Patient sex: F
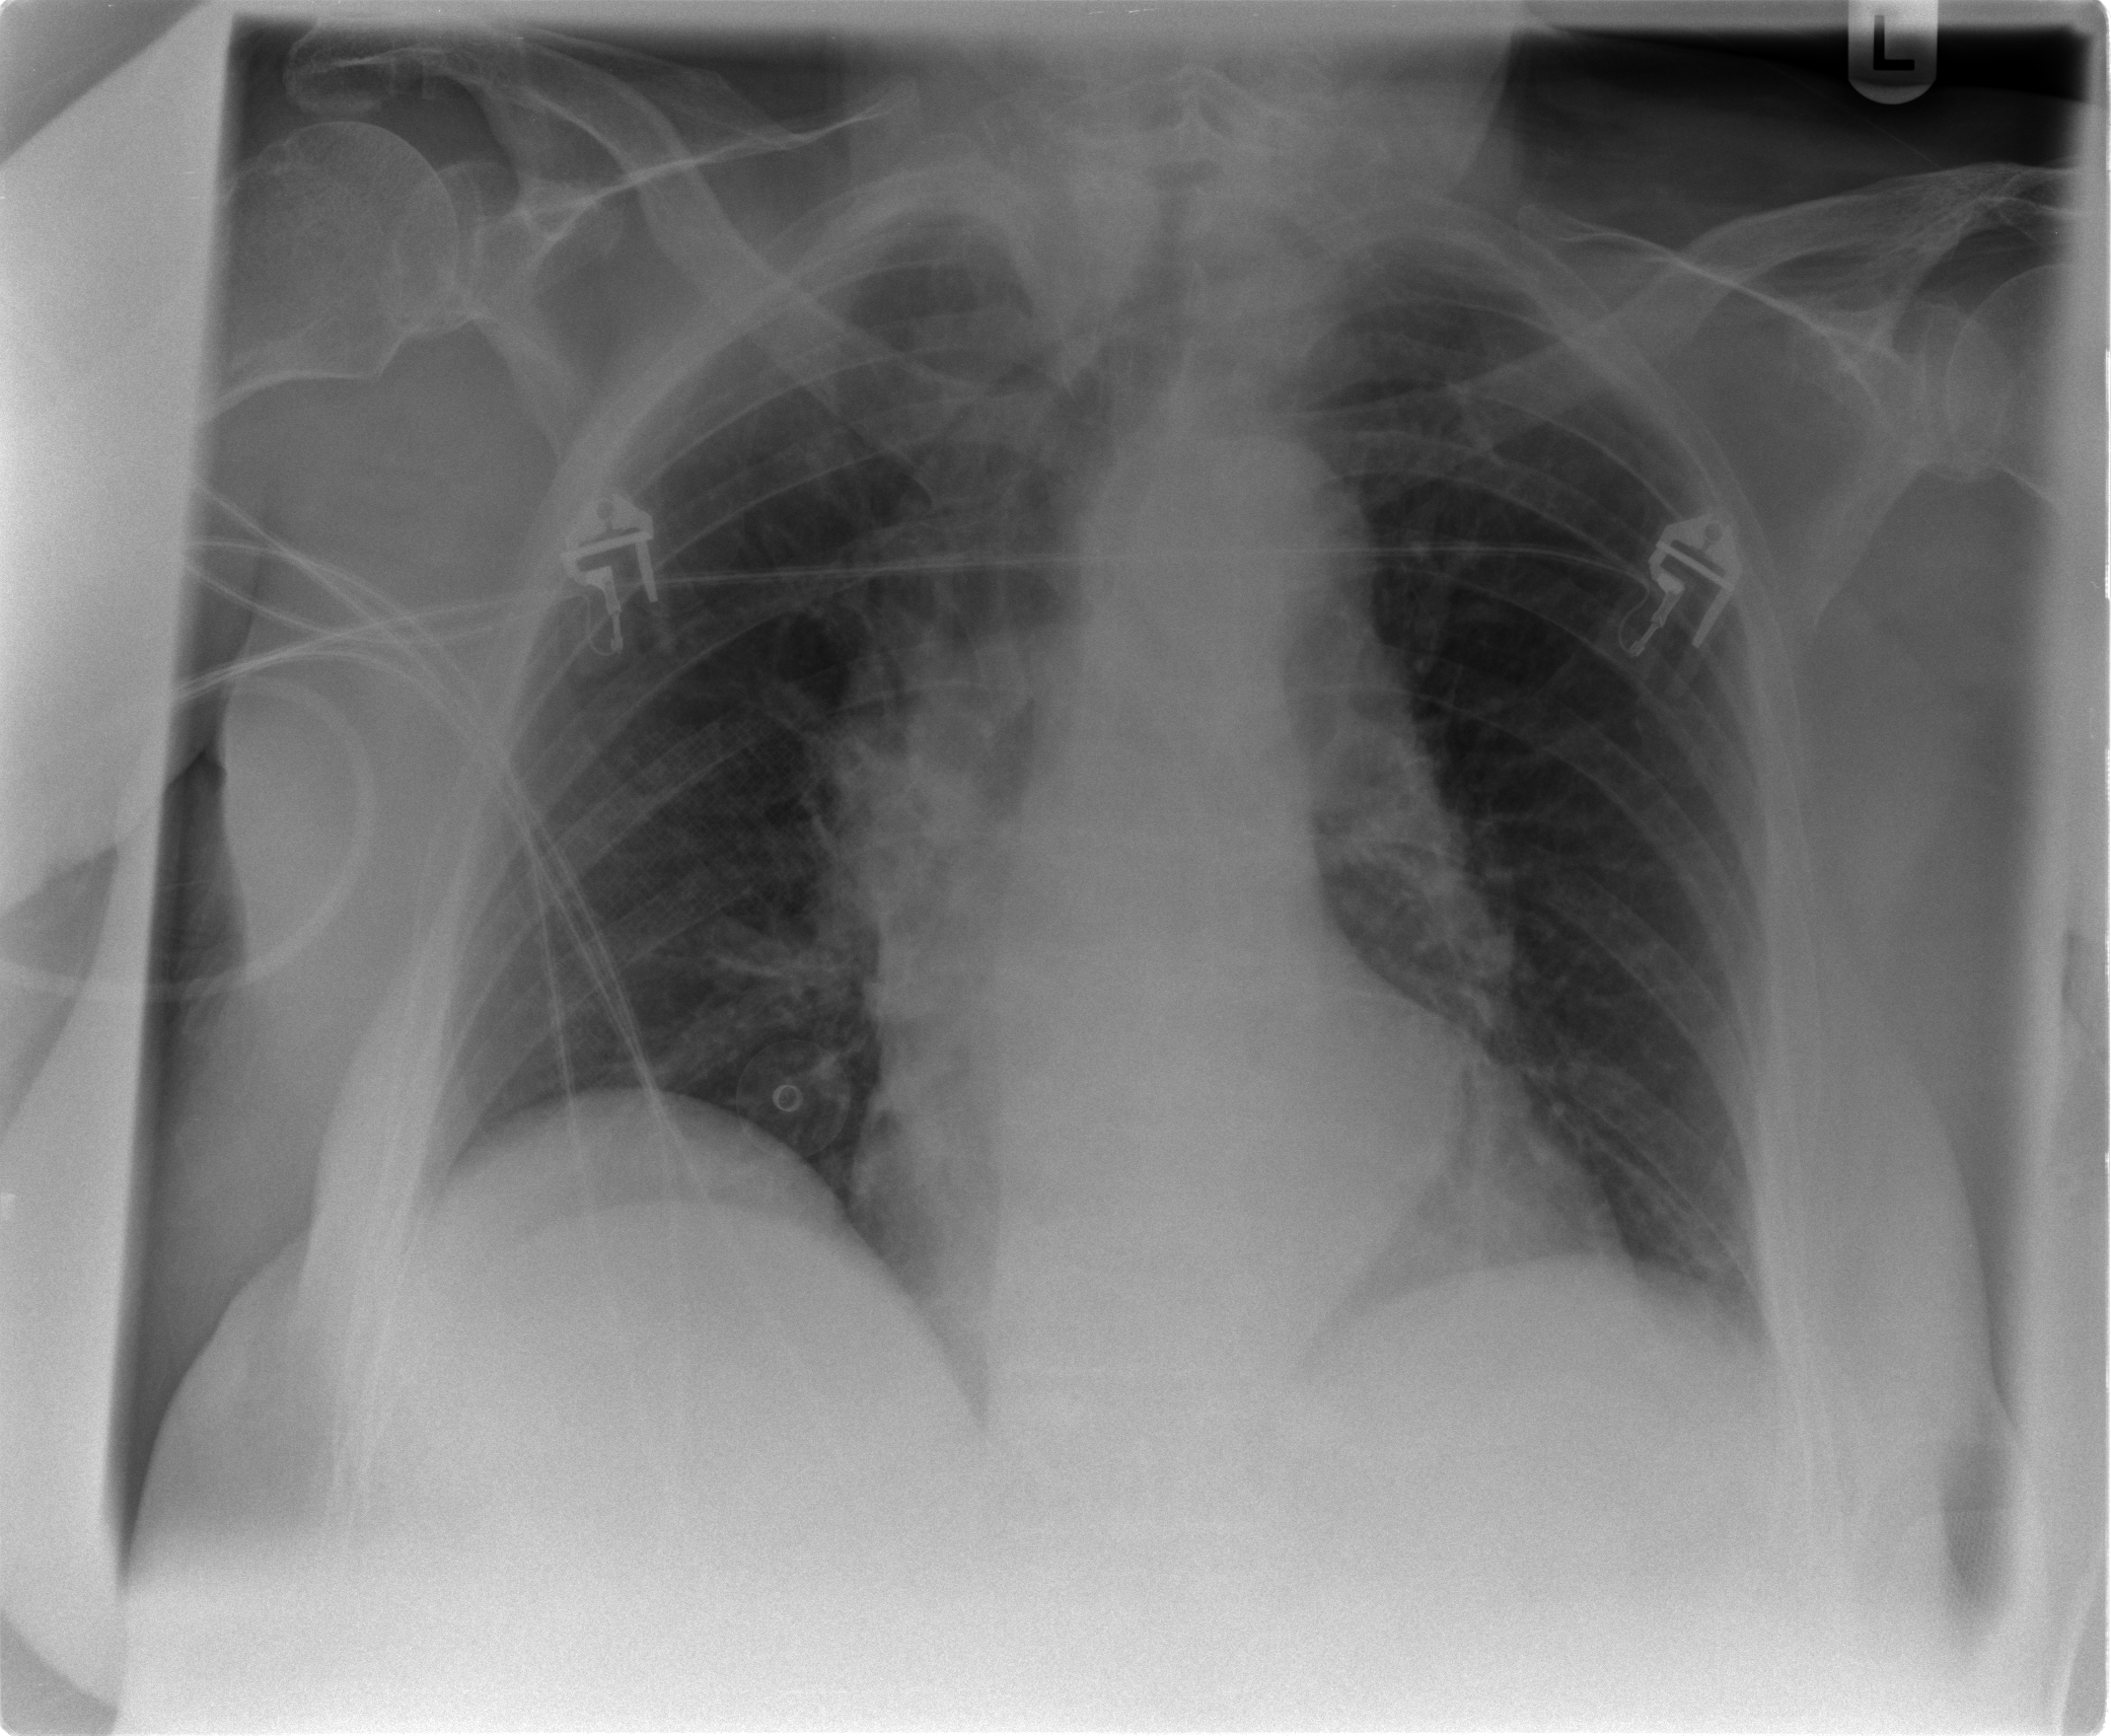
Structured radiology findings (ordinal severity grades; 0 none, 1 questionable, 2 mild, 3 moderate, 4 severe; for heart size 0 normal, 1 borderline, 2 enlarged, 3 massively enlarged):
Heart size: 0
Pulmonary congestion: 2
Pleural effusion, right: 0
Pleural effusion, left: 0
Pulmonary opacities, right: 0
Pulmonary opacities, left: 0
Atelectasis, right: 2
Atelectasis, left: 2